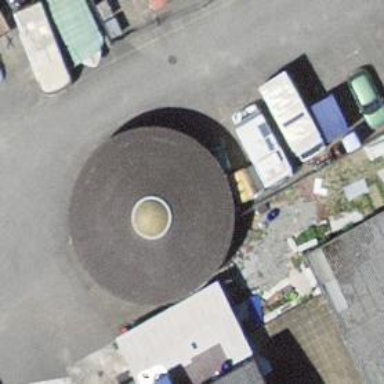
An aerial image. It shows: View of roof of building.